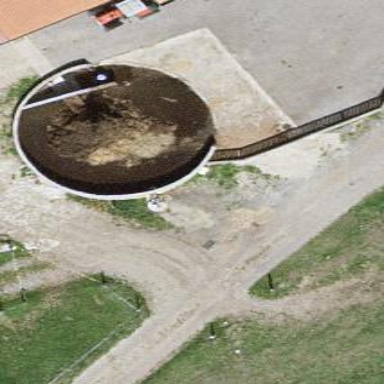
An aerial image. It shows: Storage tank created as man-made structure.